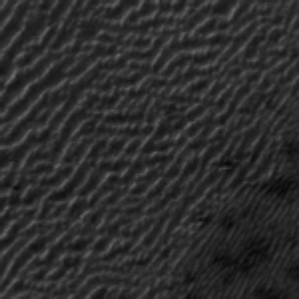
Label: frost